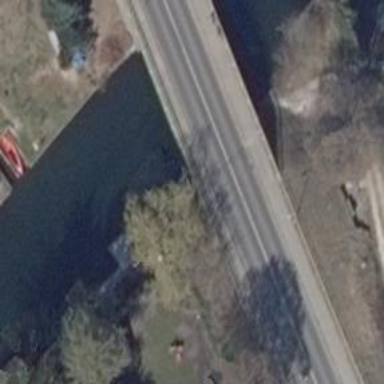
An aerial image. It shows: Sidewalk on bridge.